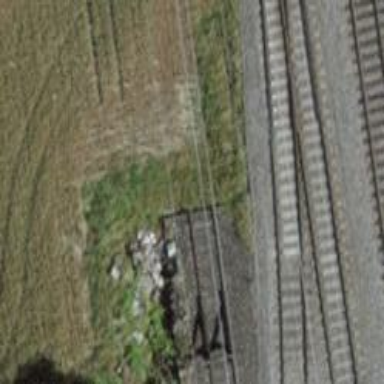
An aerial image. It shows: Railway buffer stop.